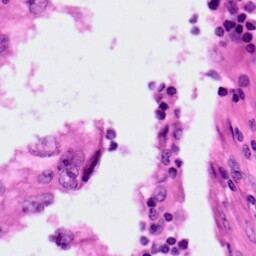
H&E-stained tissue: Lung